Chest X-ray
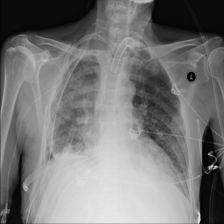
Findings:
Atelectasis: negative
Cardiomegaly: negative
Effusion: negative
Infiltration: negative
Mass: negative
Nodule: negative
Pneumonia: negative
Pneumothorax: positive
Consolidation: negative
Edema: negative
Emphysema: negative
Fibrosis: negative
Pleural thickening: negative
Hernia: negative